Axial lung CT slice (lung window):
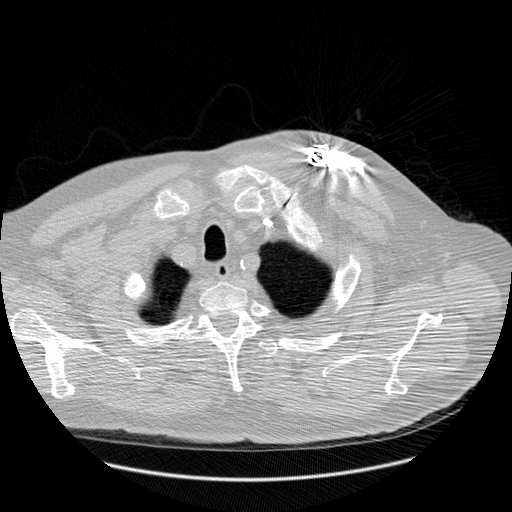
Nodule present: no